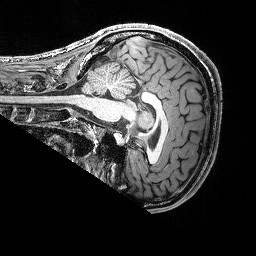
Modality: T1w
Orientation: sagittal
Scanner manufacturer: siemens
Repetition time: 2.25 s
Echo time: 0.00418 s